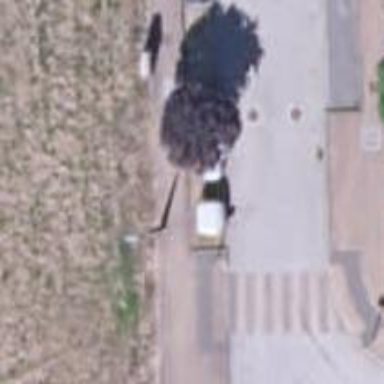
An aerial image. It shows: Recycling container at amenity designated for recycling.